Question: Well, it may be my last question befor being blocked from asking, but I just can't see what the problem is.
I am currently trying to pass a pointer to a struct as an argument, here is the structure.
'''
typedef struct GTKObj
{
GtkFileSelection *file_selector;
double ***weightsInHid;
double **weightsHidOut;
double **trainingOutput;
} GTKObjStore;
'''
In main.c, I have three arrays (named like the one in the struct) but since they are not dynamically allocated, I didn't find any way to fill the GTKBojStore's one without memcpy()
'''
//main.c
GTKObjStore *gtkArg = malloc(sizeof(*gtkArg));
'''
Then, I have to pass them in a GTK callback function, but when I try to access one of the element, I have a segfault. So I tried to print some addresses to see, and they never are the same.
'''
//main.c
printf("gtkArg before passing it : %p
", gtkArg);
printf("&gtkArg before passing it : %p
", &gtkArg);
g_signal_connect(G_OBJECT(pButton),
"clicked",
G_CALLBACK(creer_file_selection), gtkArg); <<-- Here
'''
and in the function, I print again:
'''
void store_filename (GTKObjStore *testData)
{
printf("Passing... gtkArg -> argument
");
printf("&argument not casted in struct : %p
", &testData);
GTKObjStore *argument = testData;
printf("argument casted in struct : %p
", argument);
printf("&argument casted in struct : %p
", &argument);
printf("%d - %d - %d -%f
",i,j,k, argument->weightsInHid[0][0][0]); //<<--Segfault
'''
Here is the output:

I don't understand why the address changes, or maybe I am doing something stupidly wrong...
Don't hesitate to ask for more code
Thank you
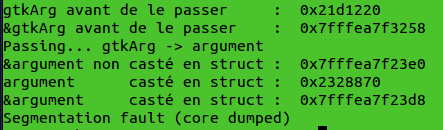
Answer: First, please don't paste pictures of output. They are hard to cut/paste from. Show the output in form.
Second, you have a preoccupation with addresses of pointers: '&gtkArg', '&testData', '&argument', but they are all .
What matters is the of the argument being passed into 'store_filename()'. It should be '0x21d1220', but you are getting an unexpected value of '0x2328870' instead. The real question you should be asking is: are you getting that value?
Now, you've registered 'creer_file_selection()' as the callback. Presumably receives correct value of the data, and then invokes 'store_filename()' with incorrect value. But you never show the code for 'creer_file_selection()' (or any function in between 'creer_file_selection()' and 'store_filename()'). The bug is likely in one of these intermediate functions.
The best way to debug this... is to use a debugger. Run your program under GDB until crash point, then use GDB 'where' command, and observe which functions are called with which arguments. You should observe that the callback: 'creer_file_selection()' is invoked with expected argument, but some function down the call chain is not. The caller of the function that is called with the wrong argument... is likely where the bug is.